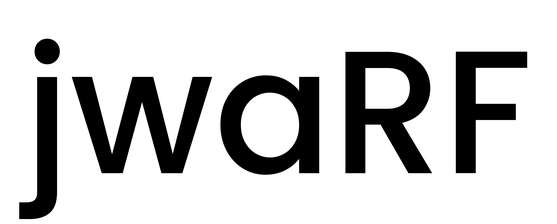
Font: Poppins-Medium